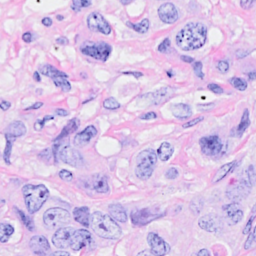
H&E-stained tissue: Breast